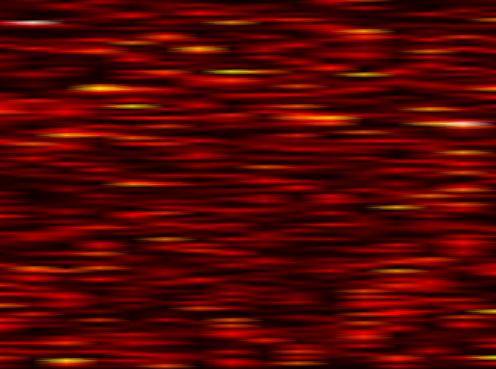
Label: WOLA